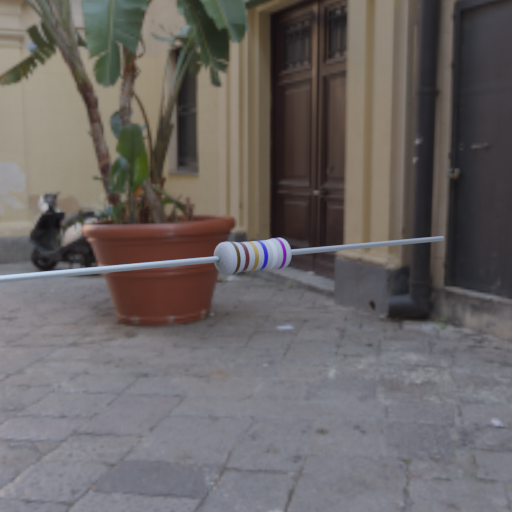
Resistor colour bands (in order): brown, brown, gold, blue, white, violet